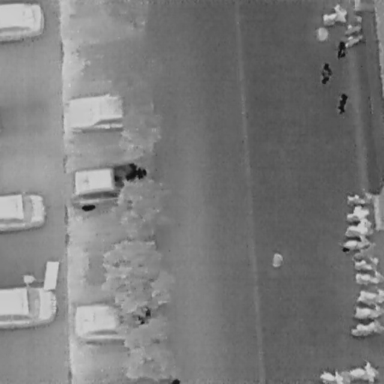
There are 23 objects shown in the infrared image, including six Cars, three People, and 14 Bicycles.